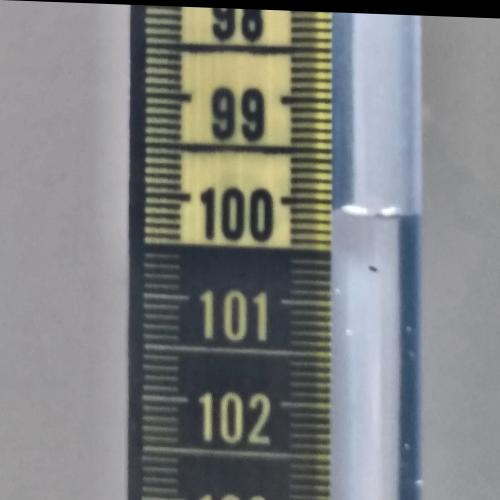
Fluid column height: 100.1 cm